Question: In my web server, I have these files. I don't want user to find out my real path to "'p1.jpg'" and "'p2.jpg'".

When i show "'p1.jpg'" in "'index.php'", how to hide original path "'/images/p1jpg'" to something like this "'/photo/p1.jpg'". Is it possible?
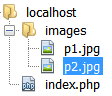
Answer: So as I see it, there are two parts to this.
1) Make it so the contents of images/ is hidden
2) Make it so a person can access photos/somefile.jpg and have the server serve images/somefile.jpg
Create a '.htaccess' file in images/ and put the following in it
'''
Order allow,deny
Deny from all
'''
Create a '.htaccess' file in the photos/ and put the following in it
'''
RewriteEngine On
RewriteRule ^([a-zA-Z0-9_.-]+).jpg$ photo.php?image_name=$1
'''
And create the php file photo.php in the photos/ directory
'''
<?php
if(isset($_GET['image_name'])){
if(file_exists("../images/" . $_GET['image_name'].".jpg")){
header('Content-Type: image/jpg');
readfile("../images/" . $_GET['image_name'].".jpg");
}
}
'''
I'm doing that blind, but will test in a sec!